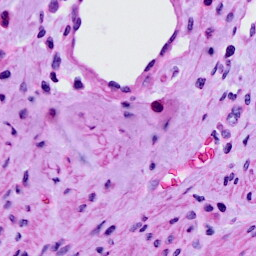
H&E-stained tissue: Cervix